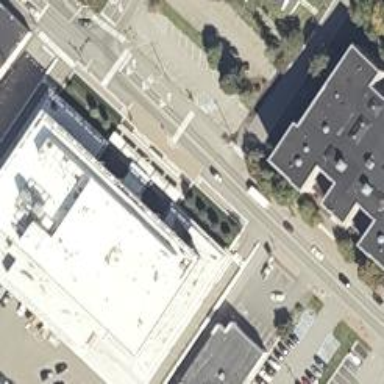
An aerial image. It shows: Government office.